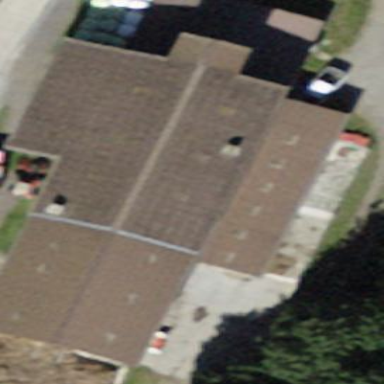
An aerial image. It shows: Cowshed building.